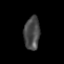
Tissue: lung
Cell type: T cells
Senescence score: 0.2168
Nuclear area (px): 511
Mean DAPI intensity: 71.961